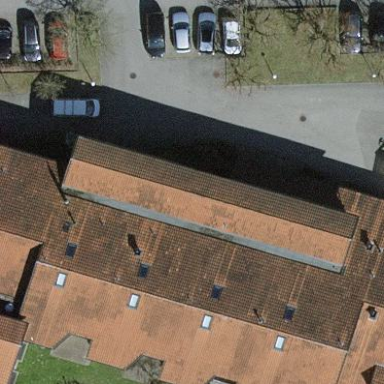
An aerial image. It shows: School building.